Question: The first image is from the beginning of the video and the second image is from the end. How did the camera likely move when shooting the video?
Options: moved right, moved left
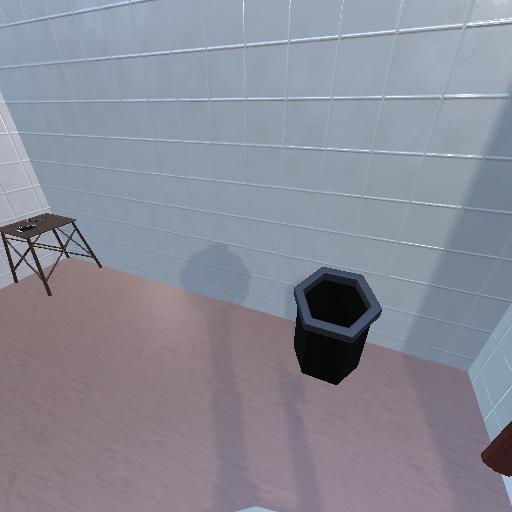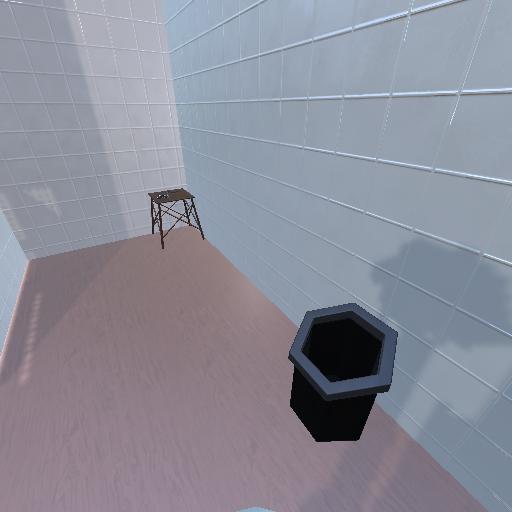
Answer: moved right